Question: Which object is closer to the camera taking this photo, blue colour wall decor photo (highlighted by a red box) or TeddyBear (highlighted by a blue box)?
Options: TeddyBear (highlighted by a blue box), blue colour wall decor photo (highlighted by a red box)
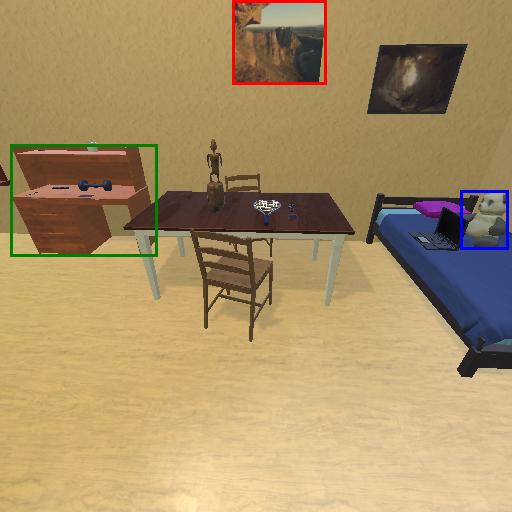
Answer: TeddyBear (highlighted by a blue box)